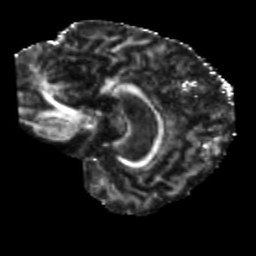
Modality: FA
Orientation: sagittal
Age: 65
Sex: female
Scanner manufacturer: siemens
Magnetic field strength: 3 T
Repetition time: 5.25 s
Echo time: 0.08 s